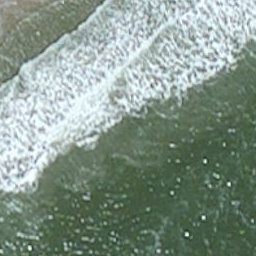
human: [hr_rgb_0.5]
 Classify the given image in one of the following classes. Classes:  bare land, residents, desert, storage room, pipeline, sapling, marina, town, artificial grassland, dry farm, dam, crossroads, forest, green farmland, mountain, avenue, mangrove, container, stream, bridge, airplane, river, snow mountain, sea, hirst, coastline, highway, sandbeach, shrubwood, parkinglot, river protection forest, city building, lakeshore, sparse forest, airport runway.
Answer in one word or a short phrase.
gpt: coastline